Question: I have two vectors
'''
A=[0.1 0.1 0.2 0.2 0.3 0.3 0.3 0.3 0.4 0.5 0.5]
B=[0.7 0.7 0.8 0.8 0.9 0.9 0.9 0.9 1 1 1]
'''
The y-axis should be the probability of the stem plots.
What I am looking for is something like this.

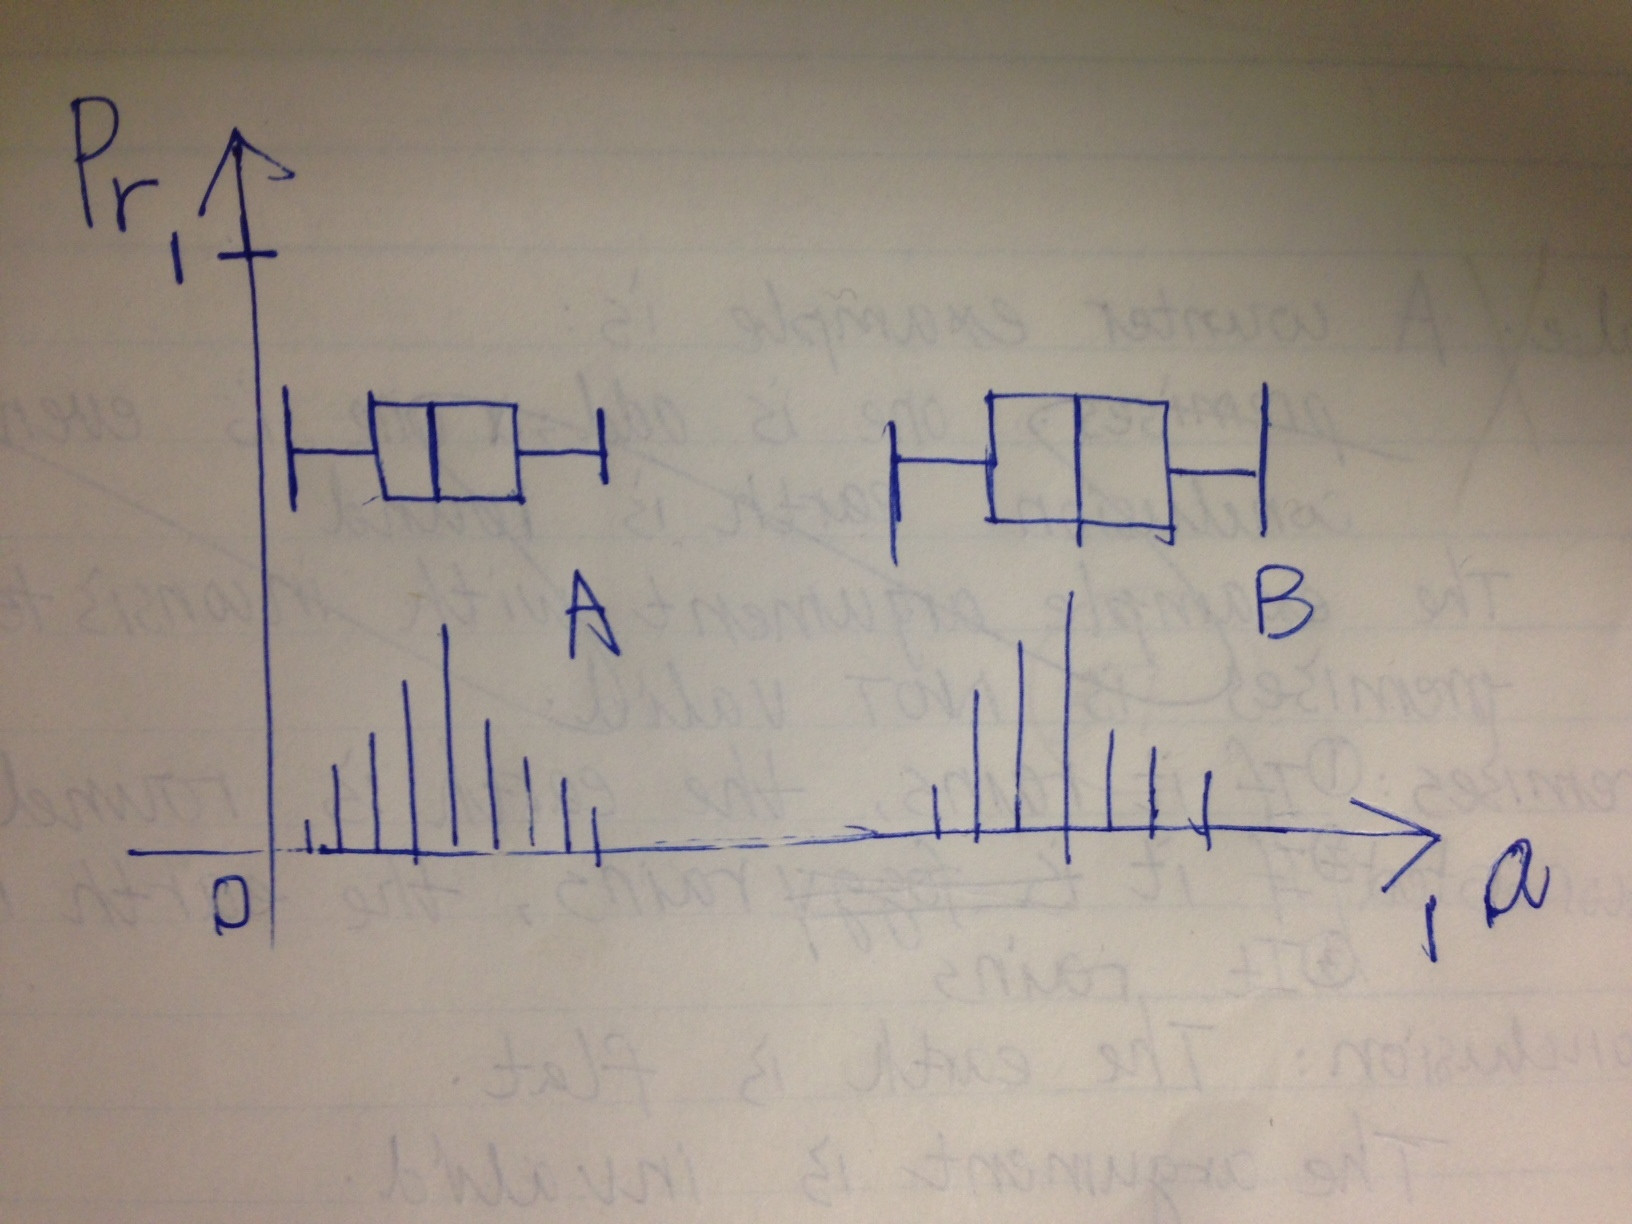
Answer: Drawing the box-plots can be accomplished with
'''
boxplot([A B], [ones(size(A)) 2*ones(size(B))], ...
'orientation', 'horizontal', 'positions', [1 1]);
'''
After which you can add the stem plots with
'''
hold on
stem(xa, ya);
stem(xb, yb);
'''
where I'm not sure exactly what you are asking for for 'x' and 'y'.